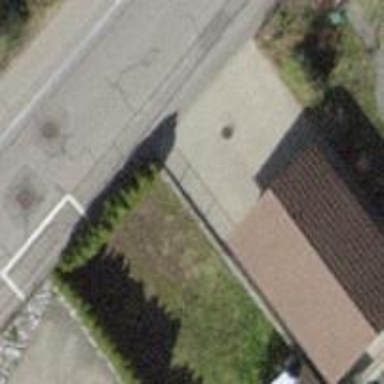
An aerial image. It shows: Garage building.